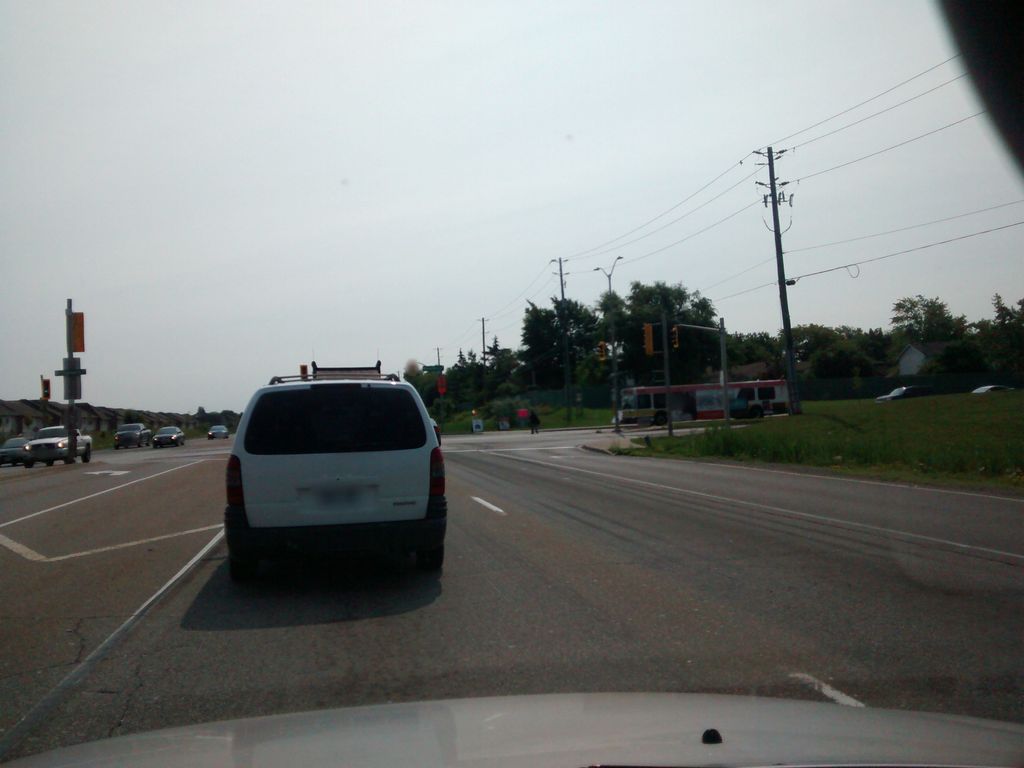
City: hamilton